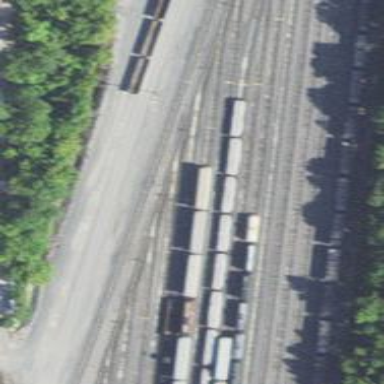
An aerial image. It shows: Railway yard.